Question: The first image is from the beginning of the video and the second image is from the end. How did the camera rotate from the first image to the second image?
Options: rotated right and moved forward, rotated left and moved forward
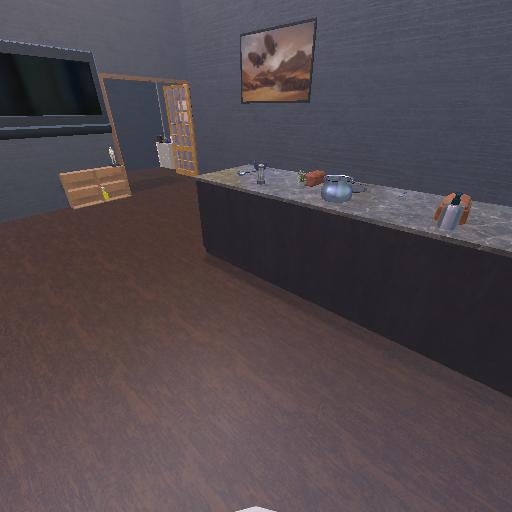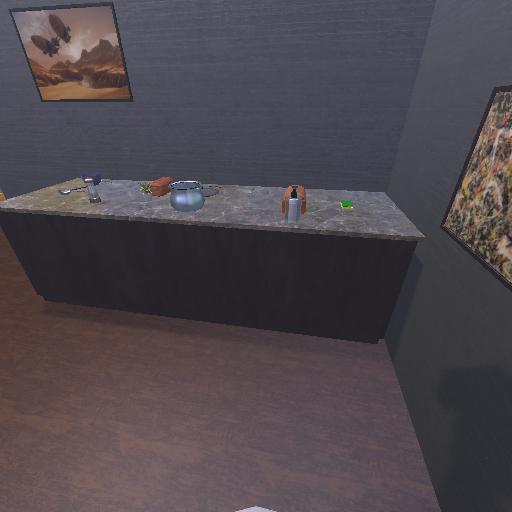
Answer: rotated right and moved forward